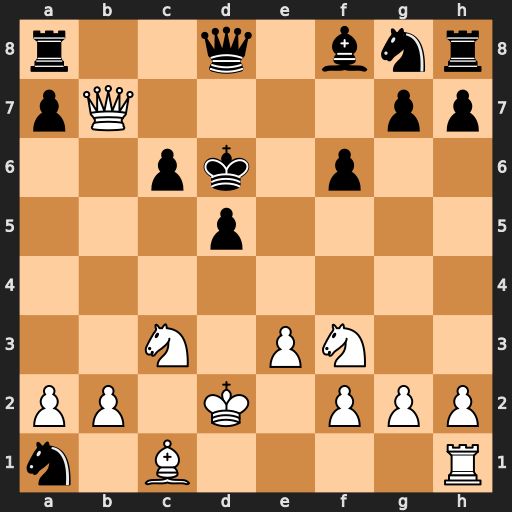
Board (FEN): r2q1bnr/pQ4pp/2pk1p2/3p4/8/2N1PN2/PP1K1PPP/n1B4R
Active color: w
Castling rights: -
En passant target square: -
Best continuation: b3 Nc2 Kxc2 Qc8 Ba3+